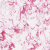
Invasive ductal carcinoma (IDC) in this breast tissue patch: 0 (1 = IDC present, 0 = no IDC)